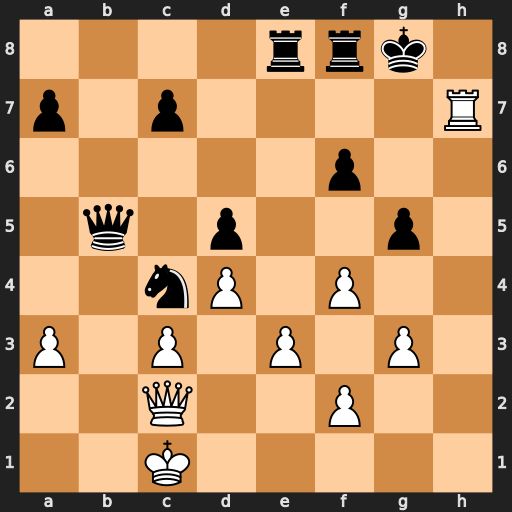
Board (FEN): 4rrk1/p1p4R/5p2/1q1p2p1/2nP1P2/P1P1P1P1/2Q2P2/2K5
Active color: w
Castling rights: -
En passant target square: -
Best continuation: Qg6#